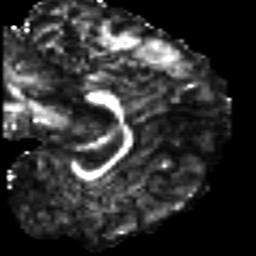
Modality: FA
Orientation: sagittal
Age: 21
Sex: female
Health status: healthy
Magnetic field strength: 3 T
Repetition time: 8.4 s
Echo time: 0.0926 s